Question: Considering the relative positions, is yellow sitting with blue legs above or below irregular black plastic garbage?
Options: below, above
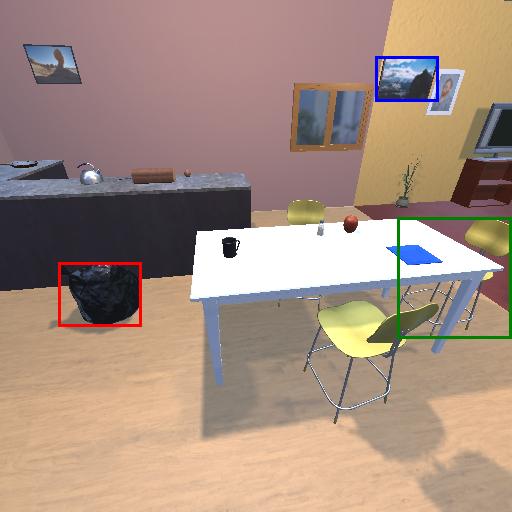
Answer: below